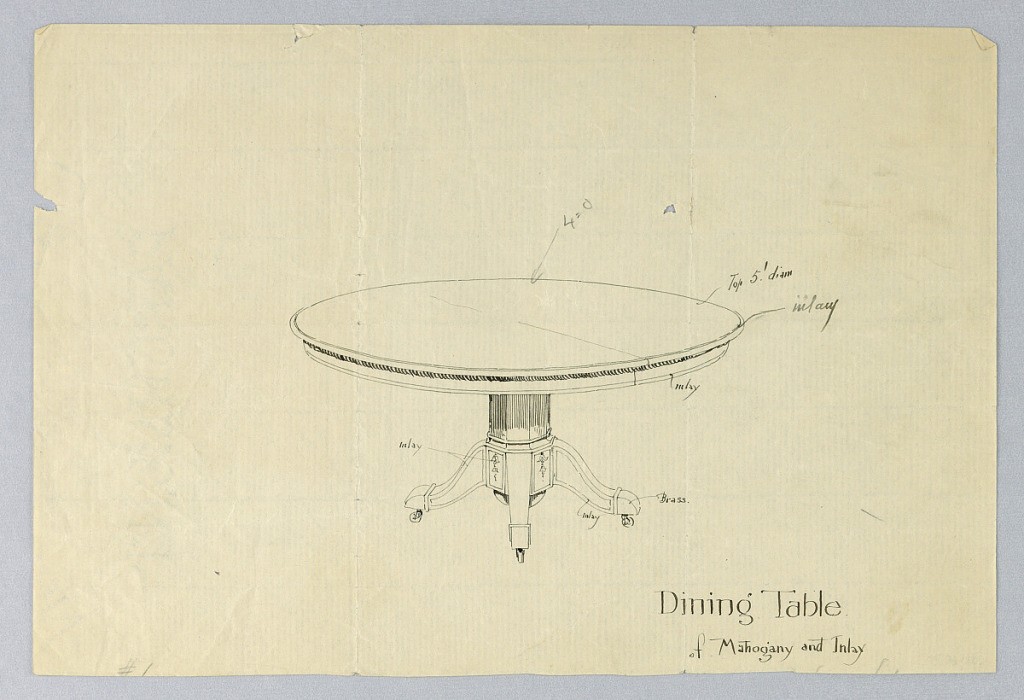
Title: Design for a Dining Table of Mahogany and Inlay
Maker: A.N. Davenport Co.
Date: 1900–05
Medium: Pen and black ink on thin, cream paper
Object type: Drawing
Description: Round molded table top raised on faceted column-like support sitting on conforming base rounded at bottom with four splayed legs on casters (3 shown).